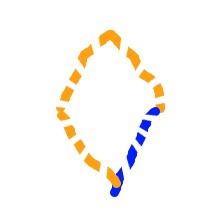
Shape: rhombus